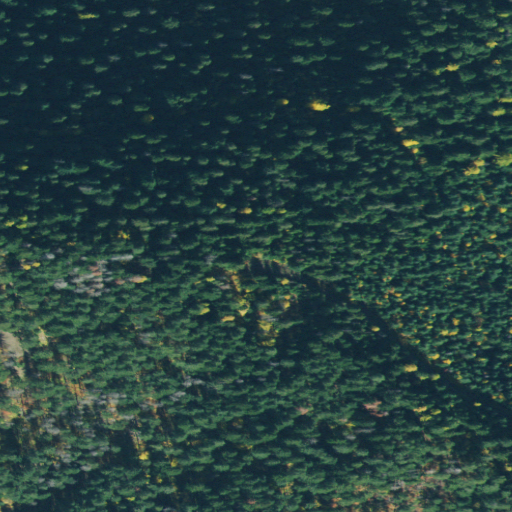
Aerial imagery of mountain in Idaho named Quartz Mountain containing only evergreen forest